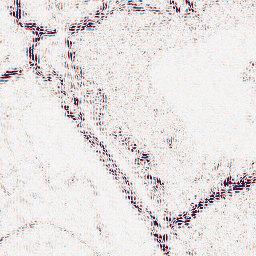
Category: wavelet
Decomposition family: wavelet_biorthogonal
Decomposition parameters: wavelet: bior3.5
level: 2
Upsampling method: linear_exact
Upsampling parameters: scale: 4
Upsampling scale: 4